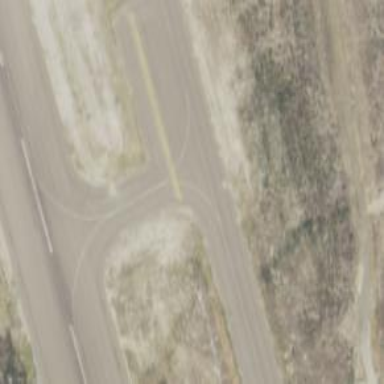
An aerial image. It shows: Image of taxiway at airport.